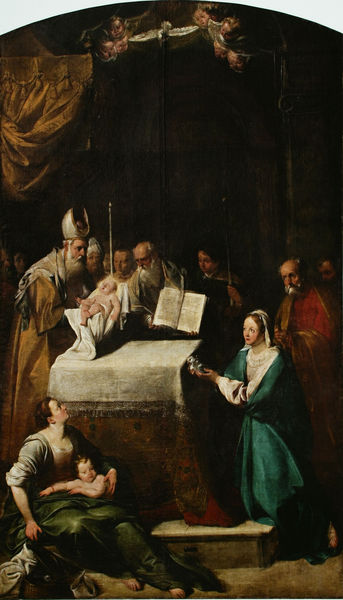
Titel: Die Darbringung im Tempel
Künstler: Ulrich Loth
Standort: München
Institution: Bayerische Staatsgemäldesammlungen
Schlagwörter: blau, dunkel, fuß, gemälde, mann, nackt, schatten, weiß, frauen, grün, menschen, sitzen, braun, frau, geste, grau, hell, hut, kleid, kleider, licht, männer, profil, schwarz, tisch, zeichnung, blick, rot, tuch, bart, bärte, kappe, mütze, bibel, falten, halten, taube, ärmel, bild, tischdecke, vorhang, öl, kirche, boden, gold, mantel, sitzend, decke, gewänder, kind, mutter, kinder, engel, helldunkel, kopfbedeckung, perspektive, alter mann, stab, baby, füsse, bischof, papst, bett, stufe, barfuss, buch, babys, geben, knien, leinwand, herrscher, beten, kunst, darstellung, altar, kleinkind, heiligenschein, stäbe, christus, jesus, kniend, pastor, priester, segnung, predigt, baldachin, geistliche, tiara, könige, elisabeth, opfer, chiaroscuro, putten, taufe, maria, aufgeschlagen, anbetung, jesu, gabe, putti, christi, josef, testament, geburt, krippe, säugling, jesuskind, urteil, berater, bischofsstab, evangeliar, altardecke, darbringung, johannis, beschneidung, bischofsmütze, puti, darbietung, salomon, salomonisches urteil, popen, elisabet, ischof, t, johanis